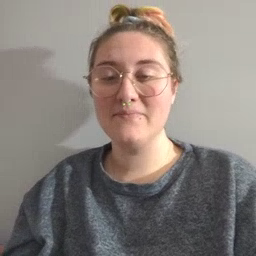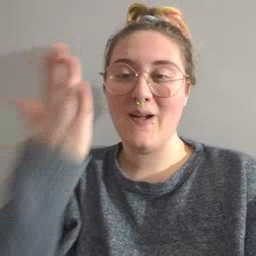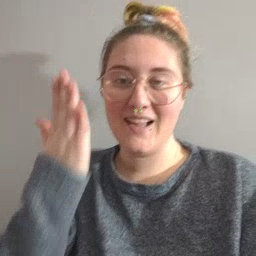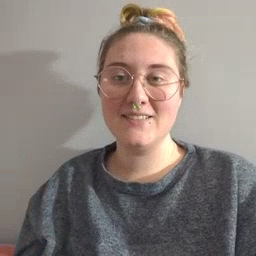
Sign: morning